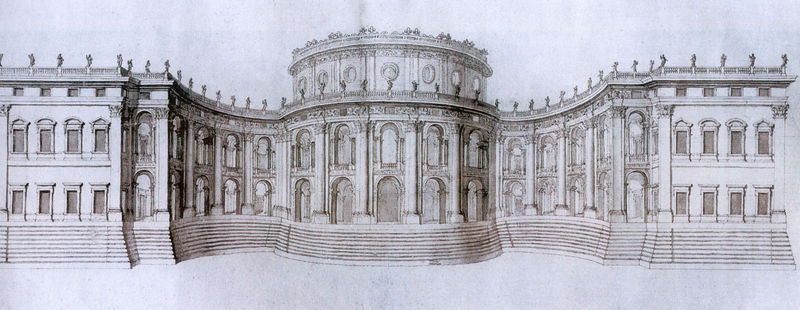
Titel: Entwurf für den Louvre
Künstler: Giovanni Lorenzo Bernini
Standort: Paris
Institution: Louvre
Schlagwörter: flügel, weiß, fenster, frankreich, grau, pfeiler, schwarz, skizze, säule, säulen, zeichnung, anlage, dach, gebäude, haus, schloss, architektur, barock, mensch, sockel, stein, figur, klassizismus, blatt, front, rokoko, kreis, rund, skulptur, statue, papier, ecke, ansicht, bogen, fassade, türen, studie, giebel, pilaster, figuren, rundbogen, treppe, treppen, dekoration, symmetrie, streng, stuck, aufgang, stufe, stufen, monumental, tor, bögen, eingang, umgang, überdachung, burg, ringe, palast, palazzo, symmetrisch, schwarzweiss, radierung, stich, bleistift, entwurf, arkaden, rom, kapitell, dreiecksgiebel, gesims, skulpturen, statuen, gotisch, mezzanin, etagen, geschosse, plan, kränze, basis, konkav, konvex, gespiegelt, büsten, korinthisch, louvre, phantasie, bau, geschoss, klassizistisch, aufriss, nischen, etage, architekturzeichnung, versailles, ädikula, attika, wölbung, zentralbau, romanisch, flügelanlage, seitenflügel, rotunde, segmentgiebel, sockelzone, rundbau, verdachung, piazza, gebrochen, bernini, borromini, arckitektur, boromini, conkav, convex, dachfiguren, entwurf 1, zweiteiliger aufriss, gebäudeflügel, trppen, classicism